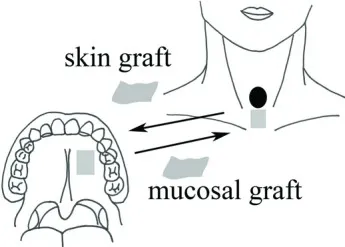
First operation. (a) Schematic drawing of the first operation. Palatal mucosa was grafted just below the orifice of the fistula. Resected skin from the recipient site of the mucosal graft was grafted on the donor site of the palatal mucosa. Gray rectangles indicate skin and mucosal grafts.
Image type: pathology (immunostaining)